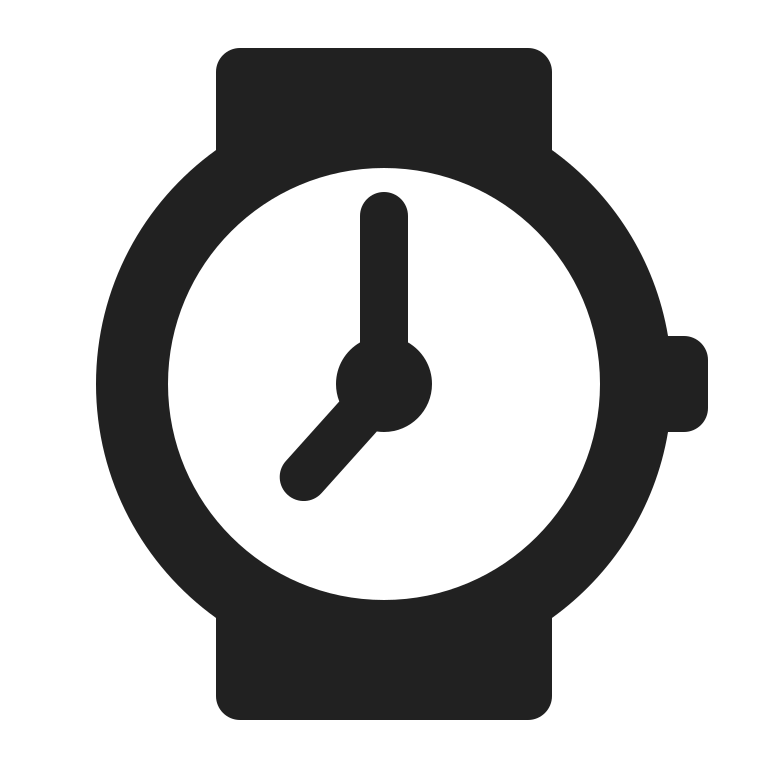
watch high contrast